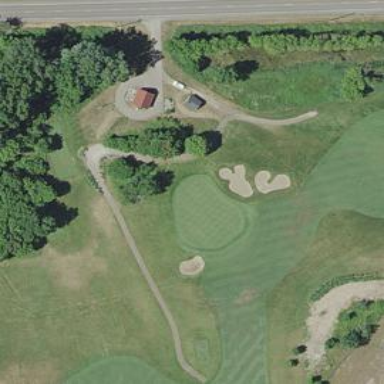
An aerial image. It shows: Golf hole.